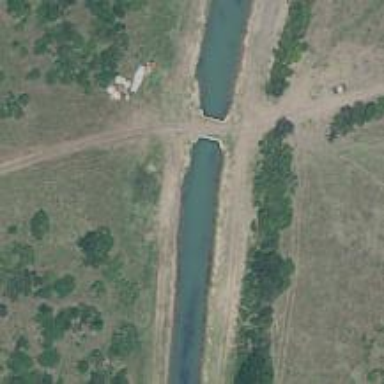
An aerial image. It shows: Culvert tunnel crossing over canal.